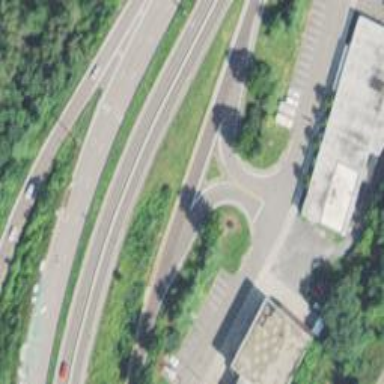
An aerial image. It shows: Trunk link highway.